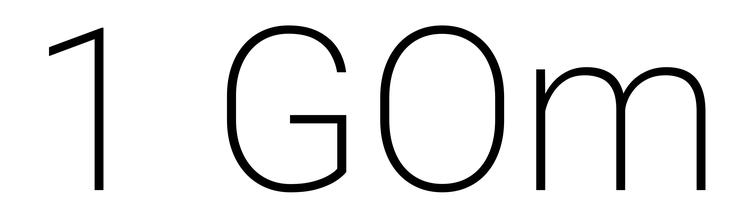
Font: Roboto_ExtraLight